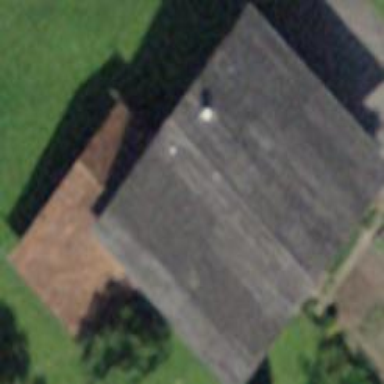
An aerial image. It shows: Simple and straightforward house.